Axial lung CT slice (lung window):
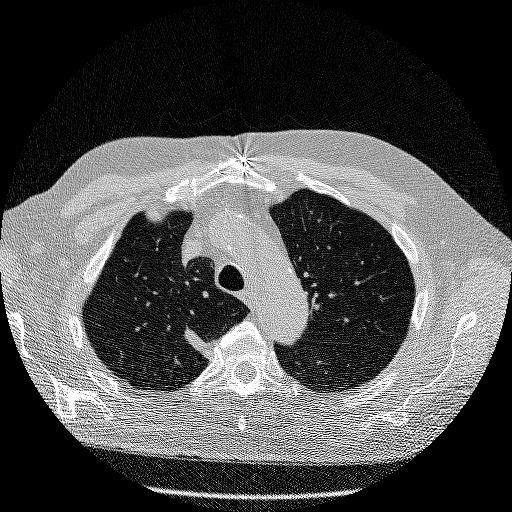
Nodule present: no